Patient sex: M
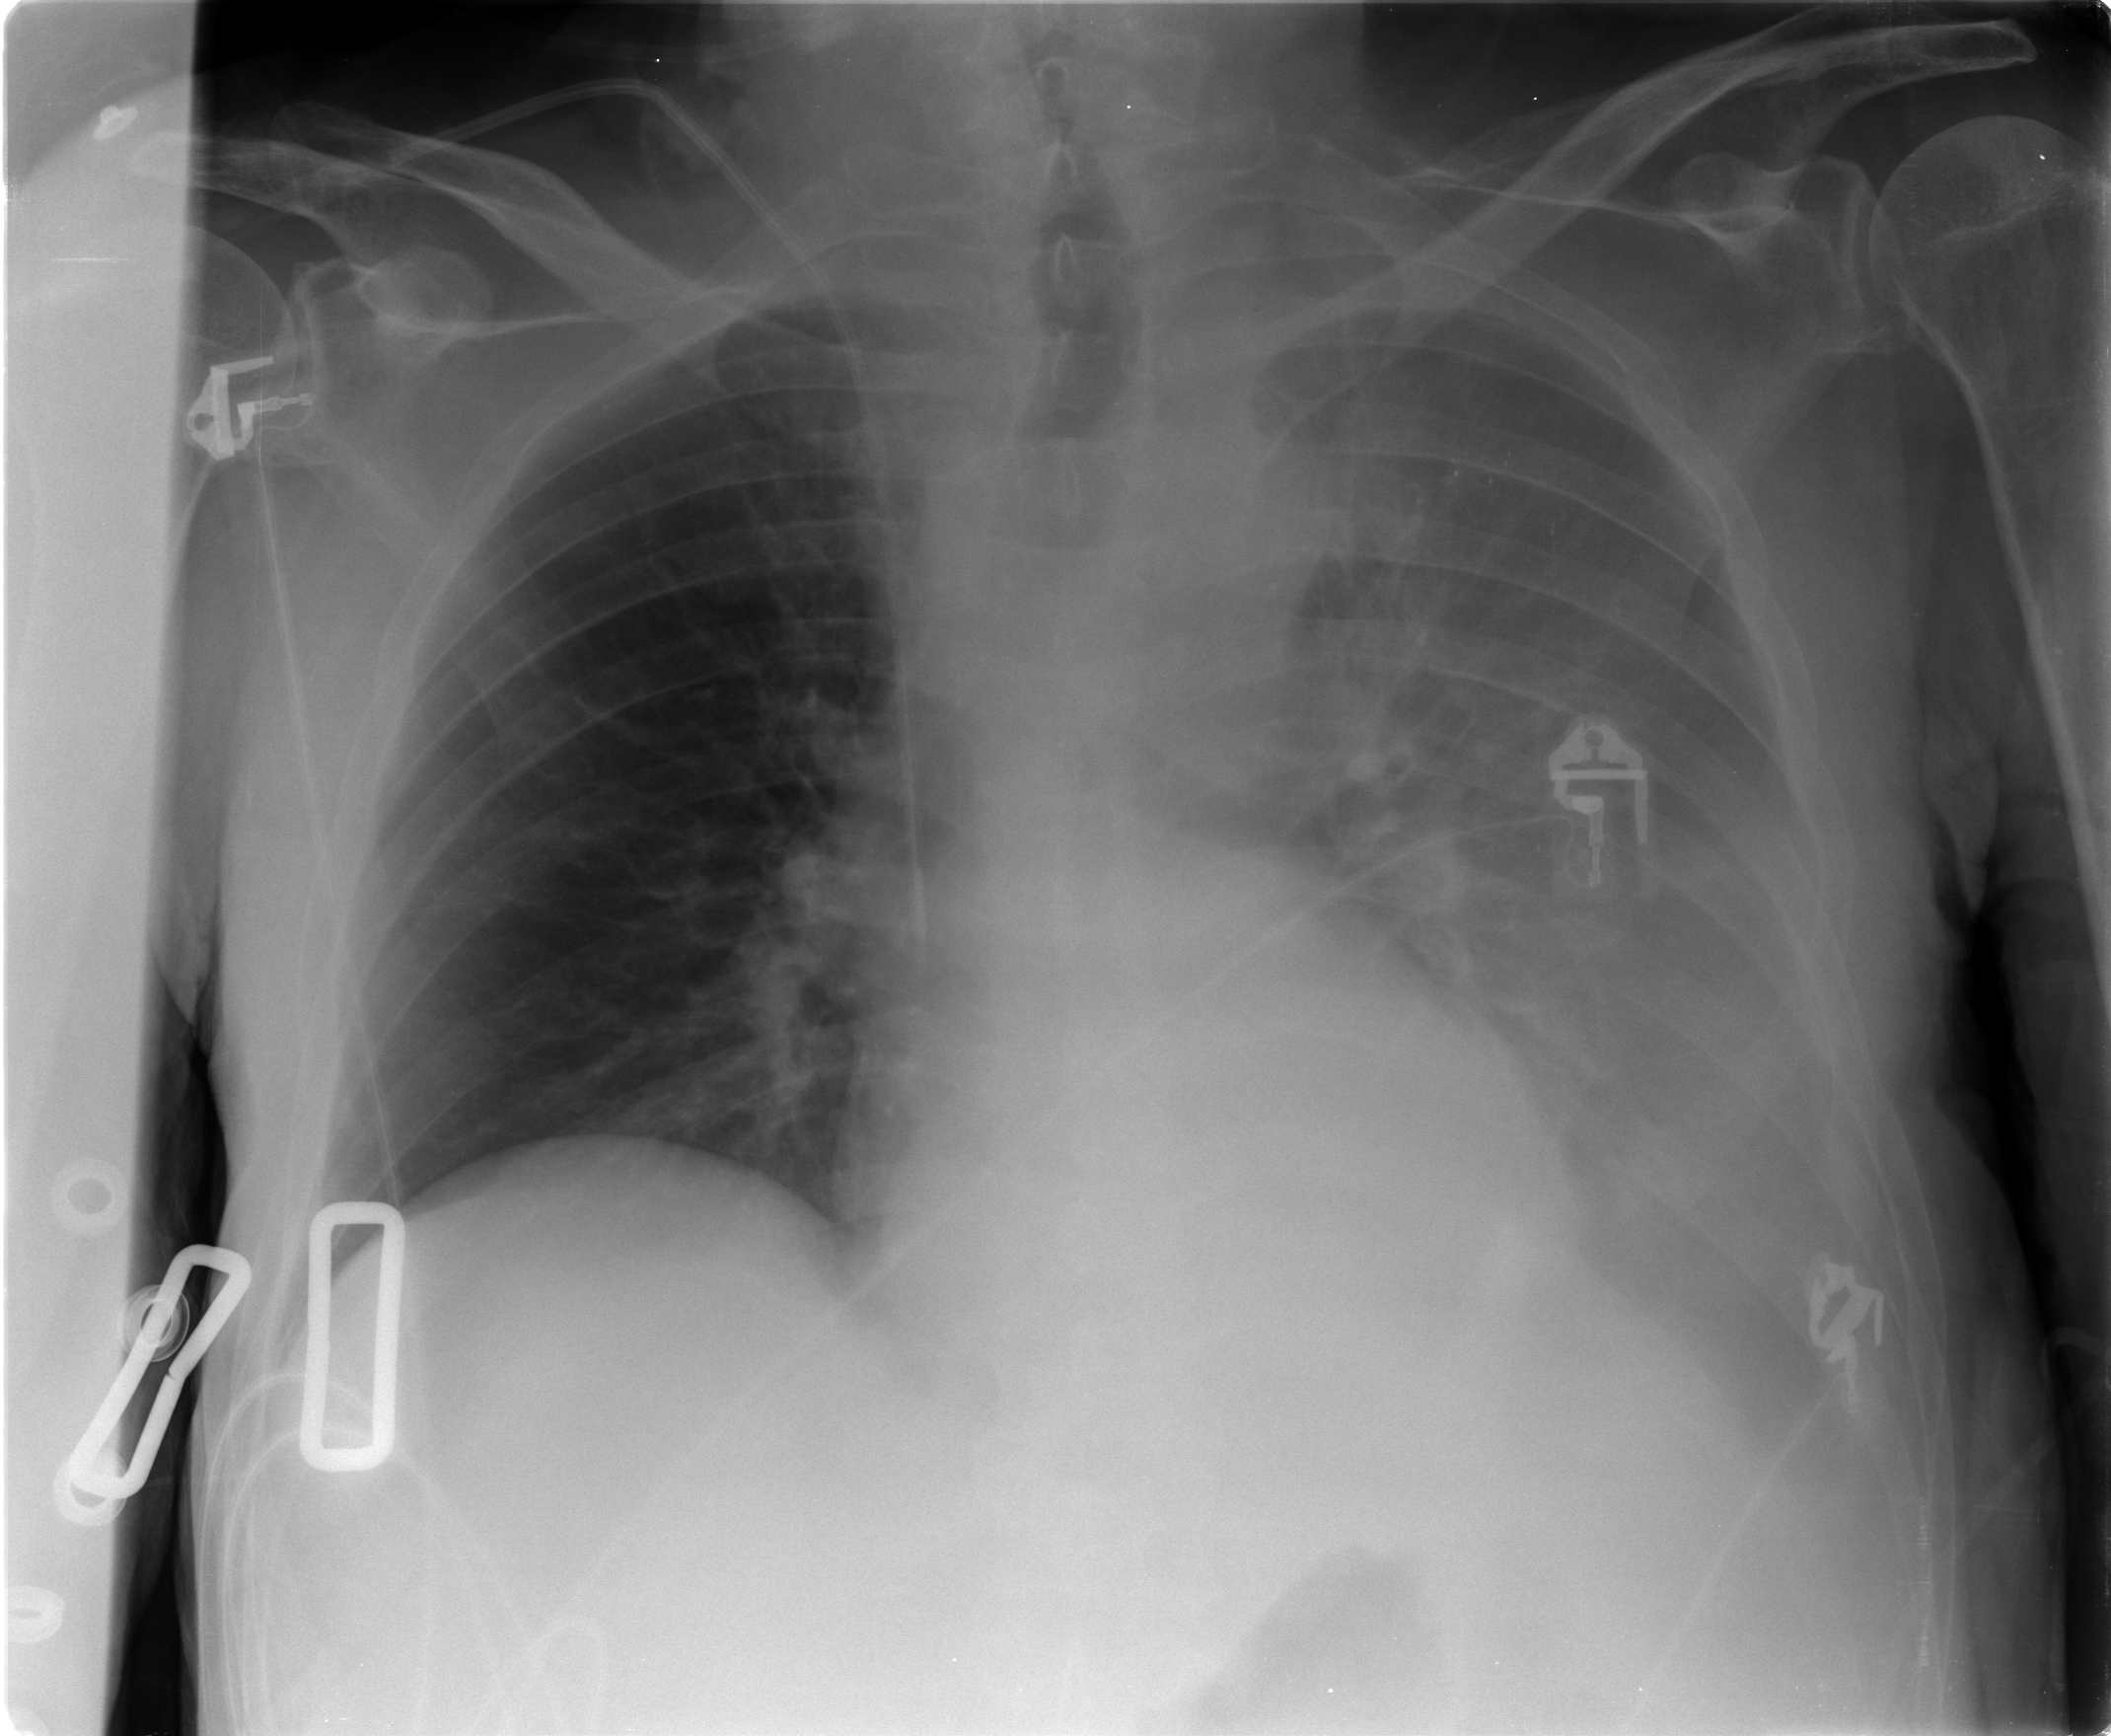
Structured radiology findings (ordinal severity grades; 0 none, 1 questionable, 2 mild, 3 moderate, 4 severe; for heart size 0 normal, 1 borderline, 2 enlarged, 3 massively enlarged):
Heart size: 0
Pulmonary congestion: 0
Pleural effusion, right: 0
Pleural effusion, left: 3
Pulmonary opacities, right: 0
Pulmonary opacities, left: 0
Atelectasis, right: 0
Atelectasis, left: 2